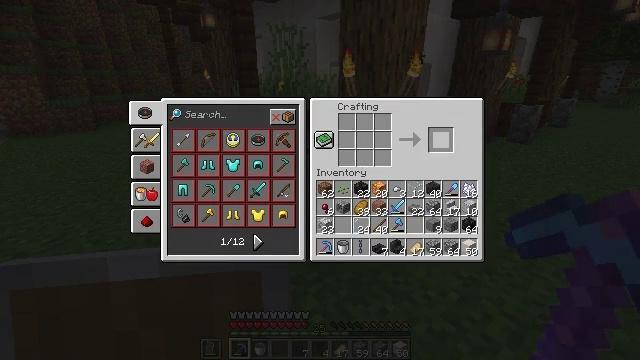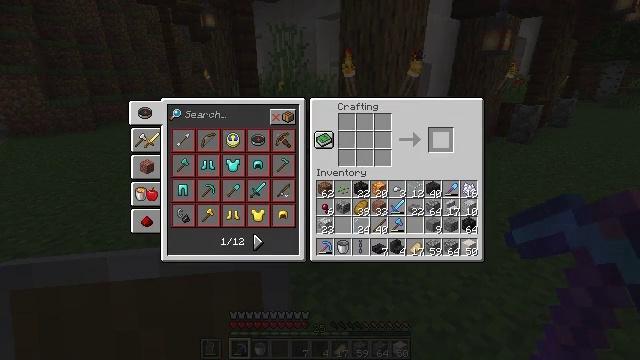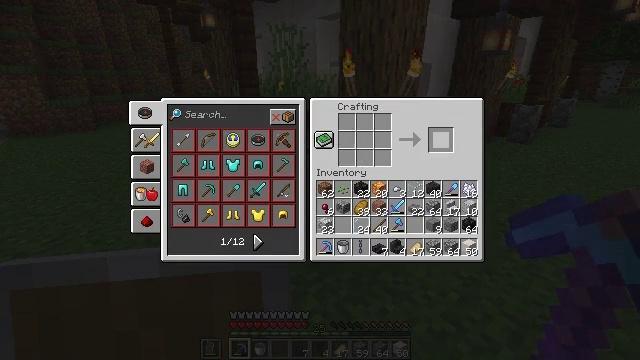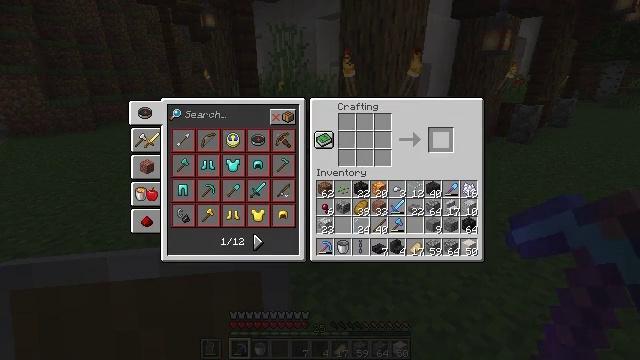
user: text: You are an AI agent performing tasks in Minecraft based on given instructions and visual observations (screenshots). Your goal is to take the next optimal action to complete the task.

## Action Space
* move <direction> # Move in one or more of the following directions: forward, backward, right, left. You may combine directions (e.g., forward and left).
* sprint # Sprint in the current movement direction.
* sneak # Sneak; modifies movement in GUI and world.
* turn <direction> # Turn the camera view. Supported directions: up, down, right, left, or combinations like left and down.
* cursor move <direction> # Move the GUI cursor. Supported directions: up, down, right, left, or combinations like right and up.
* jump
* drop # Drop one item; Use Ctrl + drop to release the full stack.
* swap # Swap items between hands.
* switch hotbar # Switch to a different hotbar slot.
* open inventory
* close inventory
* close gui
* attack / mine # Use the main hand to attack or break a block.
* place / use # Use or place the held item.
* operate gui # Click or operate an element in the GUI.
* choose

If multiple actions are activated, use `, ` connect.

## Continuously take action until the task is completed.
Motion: motion action
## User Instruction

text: Craft polished blackstone stairs using blackstone.
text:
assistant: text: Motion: sneak
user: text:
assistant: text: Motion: sneak
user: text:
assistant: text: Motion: sneak, operate gui
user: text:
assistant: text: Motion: sneak, operate gui